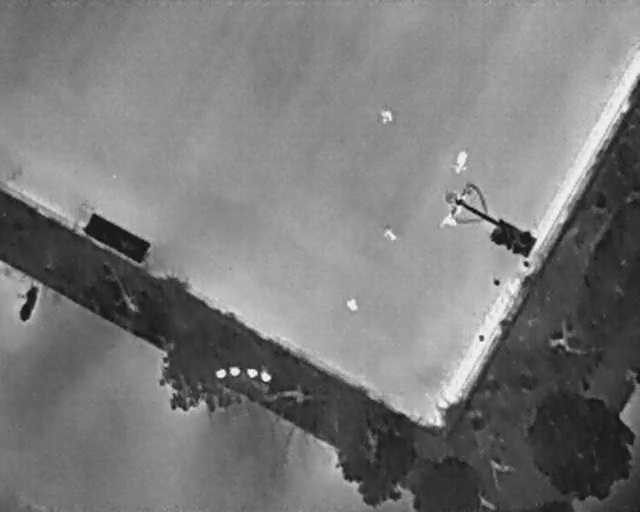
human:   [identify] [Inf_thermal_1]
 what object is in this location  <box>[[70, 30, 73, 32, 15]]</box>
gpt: <ref>1 medium person at the right</ref>

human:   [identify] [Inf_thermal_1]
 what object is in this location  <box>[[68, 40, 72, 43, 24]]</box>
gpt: <ref>1 large person at the right</ref>

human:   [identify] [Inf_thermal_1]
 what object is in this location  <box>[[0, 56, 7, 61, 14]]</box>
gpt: <ref>1 large bicycle at the left</ref>